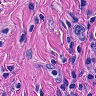
Metastatic tissue present: yes